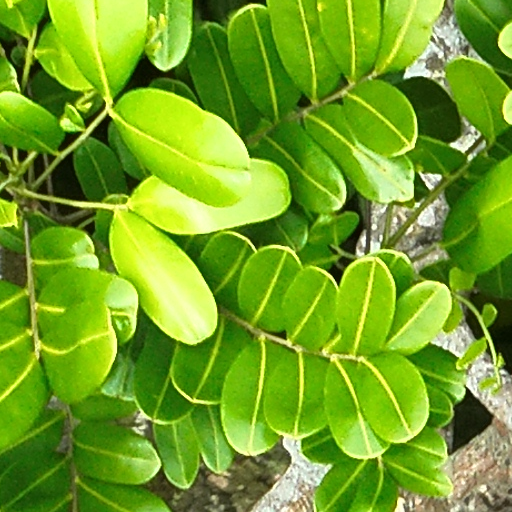
Species: Simarouba amara
GBIF accepted scientific name: Simarouba amara
Crown area (m\u00b2): 135.726